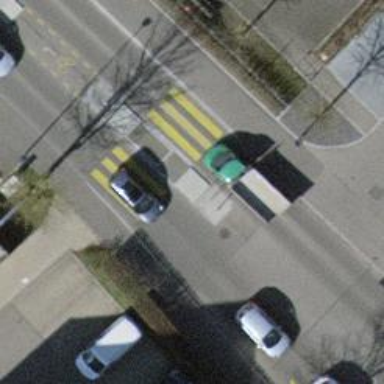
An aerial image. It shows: Marked road crossing with pedestrian island.